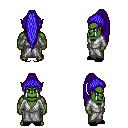
a pixel art fantasy rpg character, male body template, orc, green skin, white robe, robe skirt, blue extra-long topknot hairstyle, black slippers, four views (front, back, left, right), 2x2 character sprite sheet, small pixel art, hard edges, no anti-aliasing